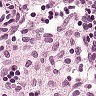
Metastatic tissue present: no